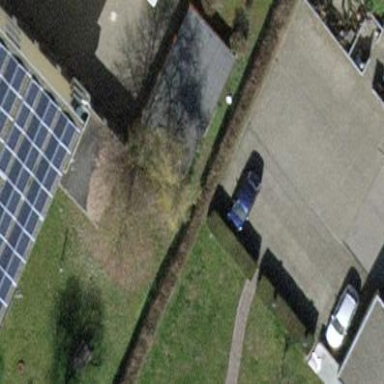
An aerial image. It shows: Garage building.